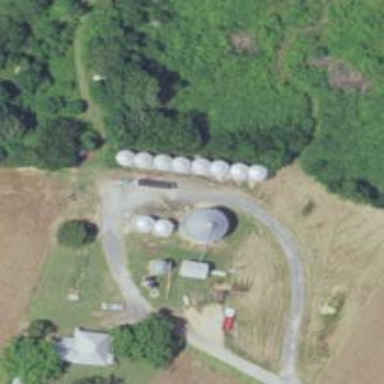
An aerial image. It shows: Silo.